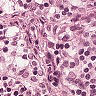
Metastatic tissue present: no